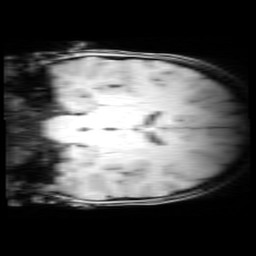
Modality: MP2RAGE
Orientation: coronal
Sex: female
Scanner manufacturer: siemens
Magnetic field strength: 3 T
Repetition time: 5 s
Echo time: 0.00355 s